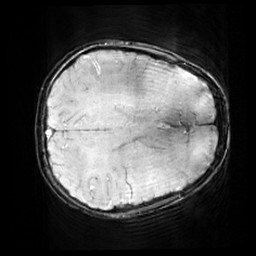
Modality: SWI
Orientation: axial
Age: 10
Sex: female
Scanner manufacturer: siemens
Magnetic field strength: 3 T
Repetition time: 0.027 s
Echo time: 0.02 s